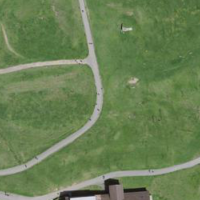
EUNIS habitat code: 26
Species observed at this site:
Corvus corone
Sylvia atricapilla
Spinus spinus
Poecile palustris
Pernis apivorus
Larus michahellis
Cygnus olor
Erithacus rubecula
Dryocopus martius
Phoenicurus ochruros
Certhia familiaris
Tussilago farfara
Corvus corax
Periparus ater
Cyanistes caeruleus
Lophophanes cristatus
Chloris chloris
Troglodytes troglodytes
Pyrrhula pyrrhula
Passer domesticus
Silene dioica
Passer montanus
Turdus merula
Papilio machaon
Eristalis tenax
Tachymarptis melba
Saxicola rubetra
Hirundo rustica
Milvus migrans
Milvus milvus
Regulus regulus
Motacilla alba
Delichon urbicum
Anthus trivialis
Podiceps cristatus
Fulica atra
Anthus spinoletta
Dendrocopos major
Traunsteinera globosa
Turdus viscivorus
Buteo buteo
Prunella collaris
Chroicocephalus ridibundus
Phylloscopus collybita
Campanula scheuchzeri
Pica pica
Sitta europaea
Nucifraga caryocatactes
Columba livia
Garrulus glandarius
Aglais urticae
Falco tinnunculus
Picus viridis
Motacilla cinerea
Anas platyrhynchos
Streptopelia decaocto
Zootoca vivipara
Fringilla coelebs
Coloeus monedula
Gentiana verna
Carduelis carduelis
Columba palumbus
Phalacrocorax carbo
Parus major
Plantago media